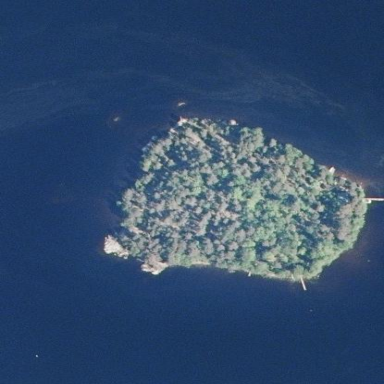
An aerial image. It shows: Islet.